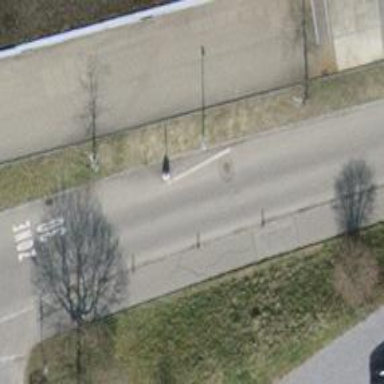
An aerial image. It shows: Traffic calming feature called choker.